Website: apple
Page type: billing-address
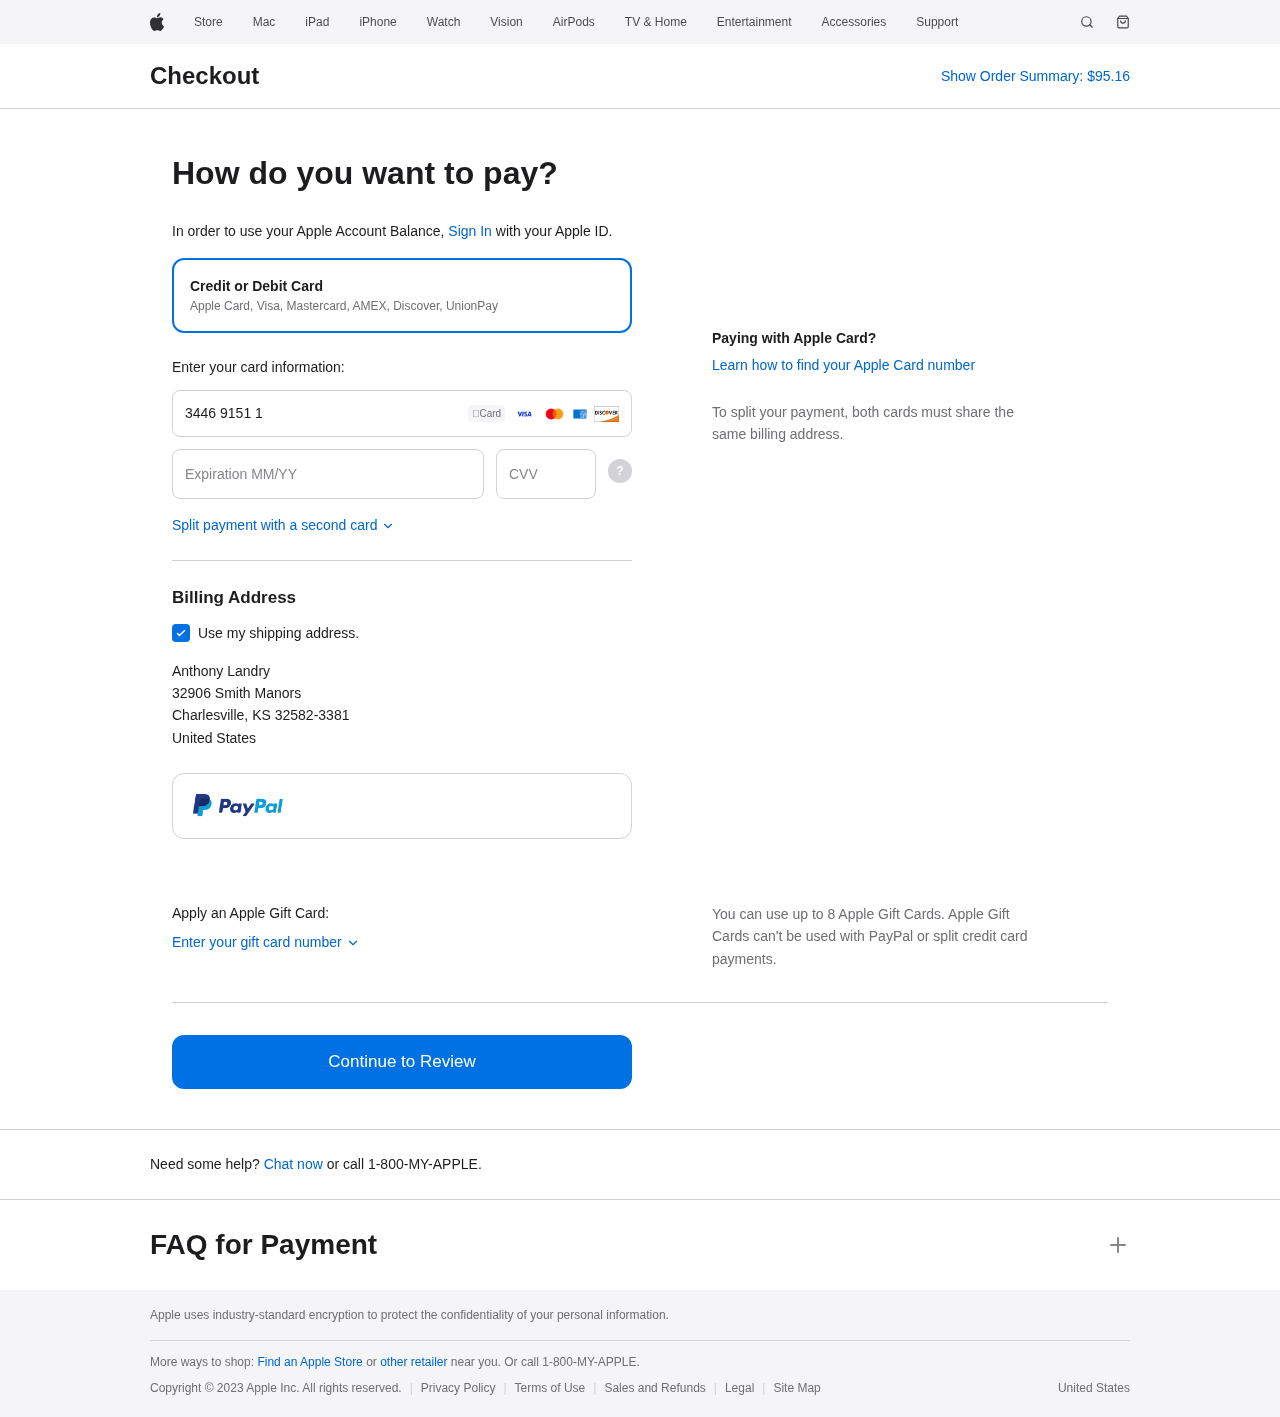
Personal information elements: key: PII_CARD_CVV
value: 5976
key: PII_CARD_EXPIRY
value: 11/30
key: PII_CARD_NUMBER
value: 3446 9151 1125 289
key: PII_CITY
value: Charlesville
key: PII_COUNTRY
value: United States
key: PII_FULLNAME
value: Anthony Landry
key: PII_POSTCODE_FULL
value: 32582-3381
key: PII_STATE_ABBR
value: KS
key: PII_STREET
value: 32906 Smith Manors
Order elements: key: ORDER_TOTAL
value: $95.16